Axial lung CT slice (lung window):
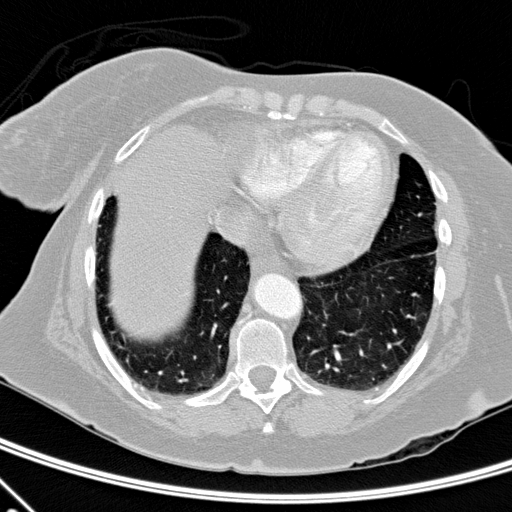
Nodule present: no